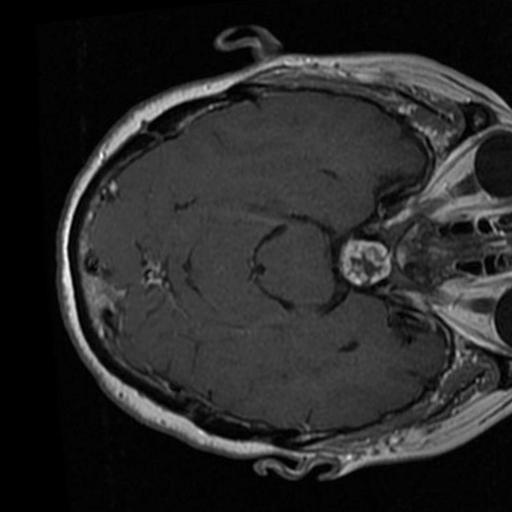
Label: brain_tumor